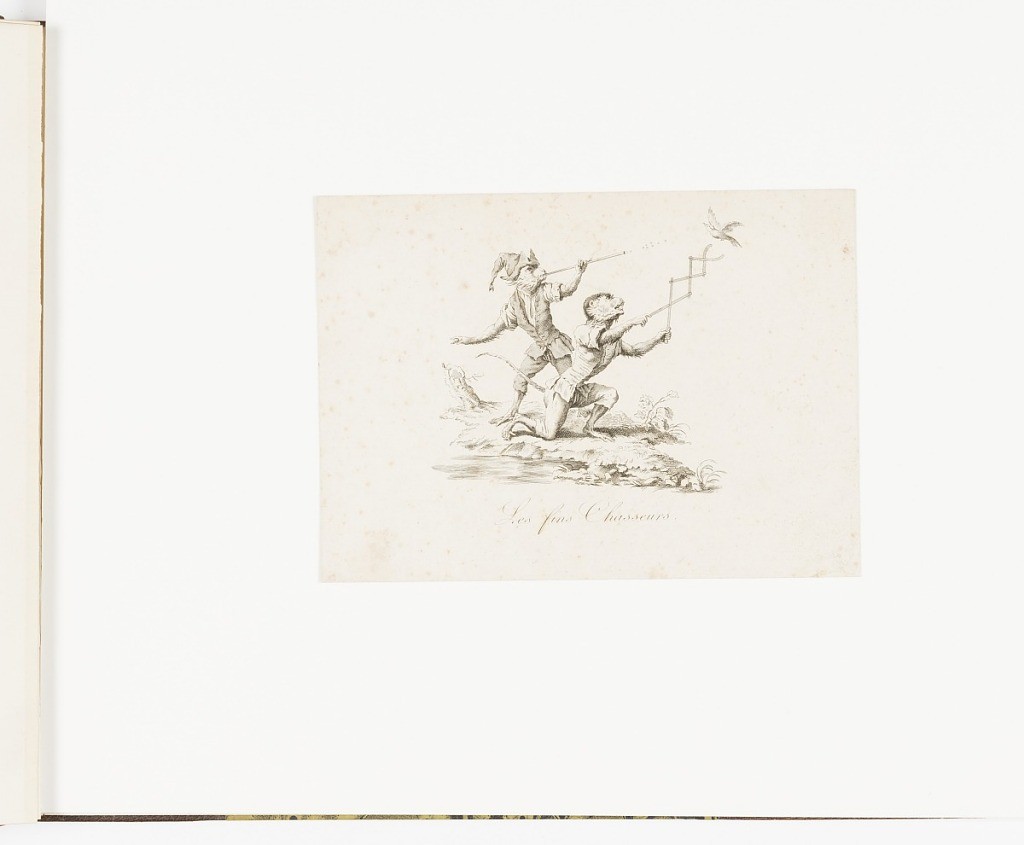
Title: Les fins Chasseurs
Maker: Christophe Huet, French, 1695 – 1759
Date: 1743
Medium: Etching on laid paper
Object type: Print
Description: Part of a set of bound prints featuring monkeys acting as humans in various figural scenes. In outdoor setting, two monkeys in human costume. At left, standing behind the figure at right, is a monkey wearing a feathered cap and tunic. He holds a long thin tube to his lips that he is using as a blow gun to shoot pellets at a bird in flight at upper right. To his right, a monkey on one knee holds a crisscrossing contraption to trap the bird in the air. He looks up at the bird with his mouth open and tongue hanging out. Indication of tree stump in background.